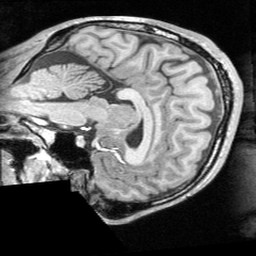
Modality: T1w
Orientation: sagittal